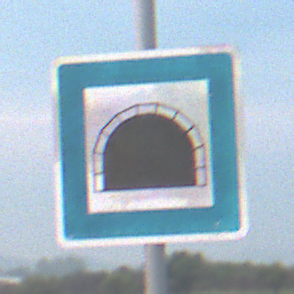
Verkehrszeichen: Tunnel
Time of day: SunriseSunset
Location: Outdoor (Nature)
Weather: PartlyCloudy
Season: NotSpecified
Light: Natural